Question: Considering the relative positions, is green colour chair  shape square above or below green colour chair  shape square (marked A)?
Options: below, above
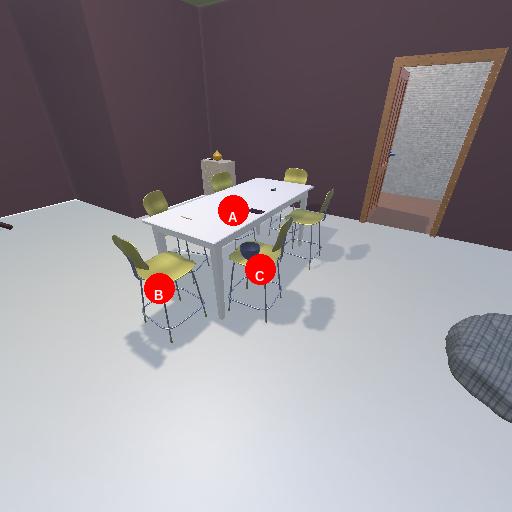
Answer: below